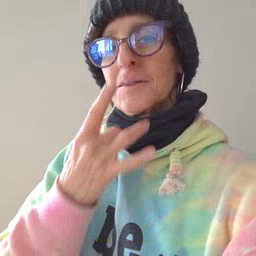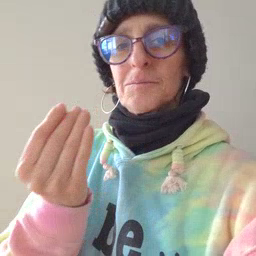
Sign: lamp